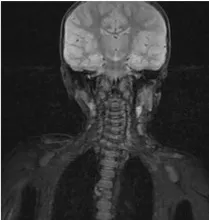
1 year. Of sirolimus treatment, the size of the lesion was gradually reduced.
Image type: radiology (mri)